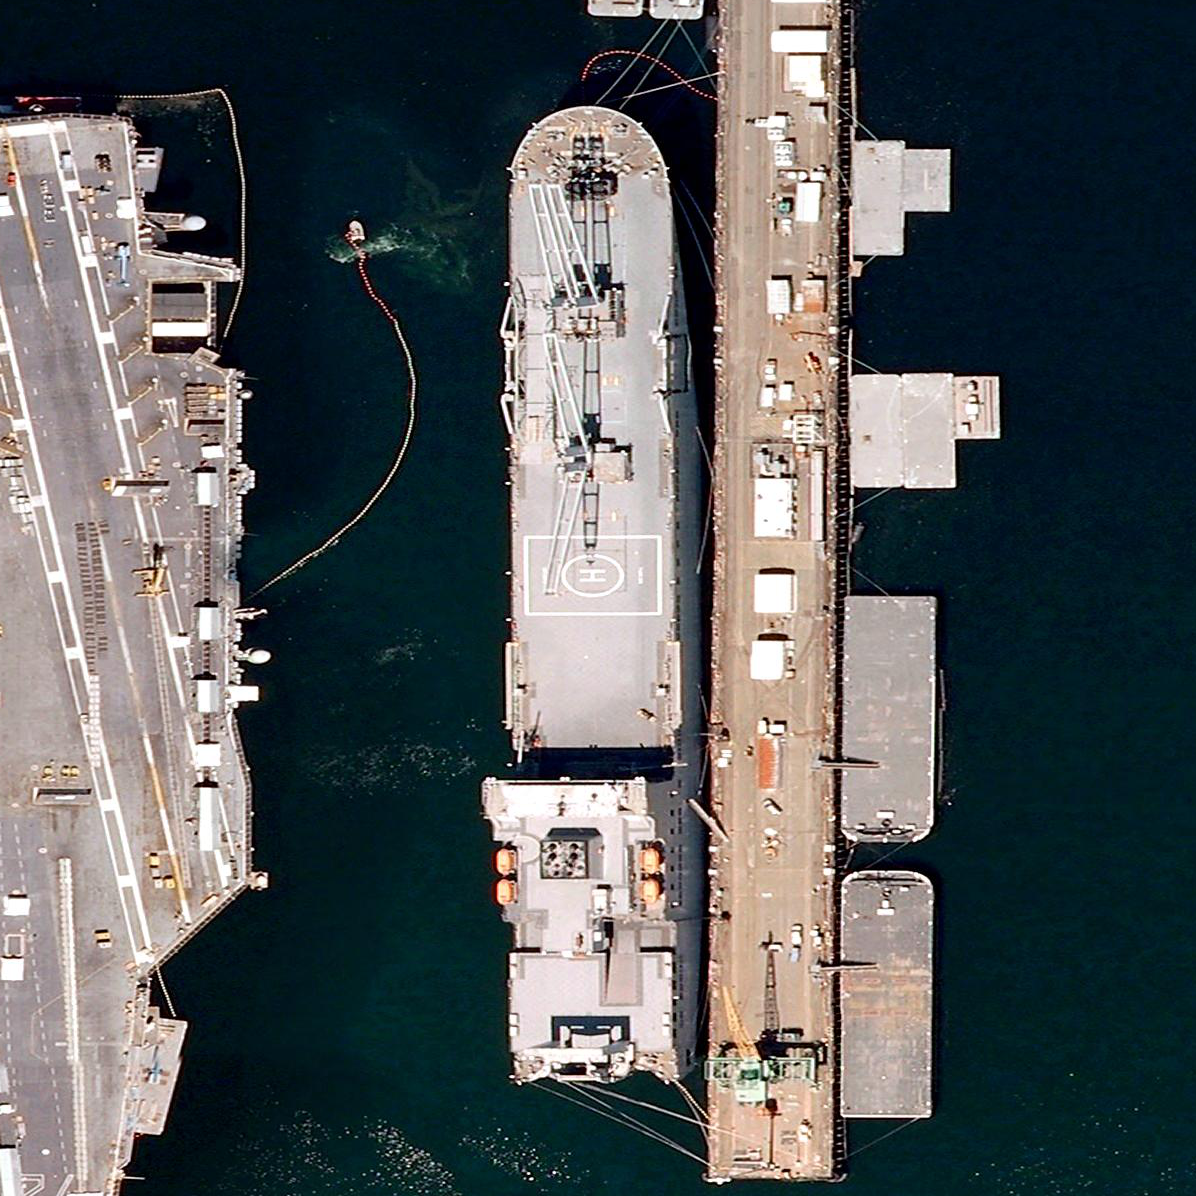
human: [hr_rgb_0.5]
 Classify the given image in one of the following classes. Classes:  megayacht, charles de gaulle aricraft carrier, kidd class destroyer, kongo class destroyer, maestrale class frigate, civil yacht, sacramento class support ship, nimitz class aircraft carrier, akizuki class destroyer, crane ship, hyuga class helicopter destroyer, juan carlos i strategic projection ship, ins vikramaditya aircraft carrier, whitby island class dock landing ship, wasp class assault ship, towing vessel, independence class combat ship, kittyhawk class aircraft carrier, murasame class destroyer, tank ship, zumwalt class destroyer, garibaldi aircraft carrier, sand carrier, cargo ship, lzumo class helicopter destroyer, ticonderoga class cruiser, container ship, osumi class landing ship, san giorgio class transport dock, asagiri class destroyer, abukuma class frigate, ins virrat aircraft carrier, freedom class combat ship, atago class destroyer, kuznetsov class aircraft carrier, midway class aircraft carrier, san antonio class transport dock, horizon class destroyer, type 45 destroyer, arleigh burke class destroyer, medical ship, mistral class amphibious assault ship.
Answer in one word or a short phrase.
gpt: Crane ship